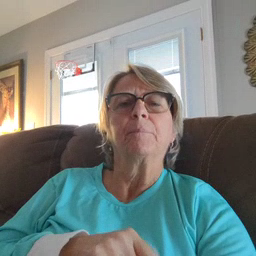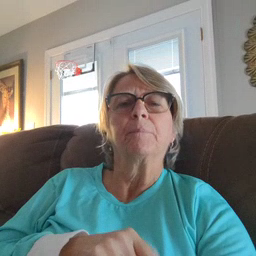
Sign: same